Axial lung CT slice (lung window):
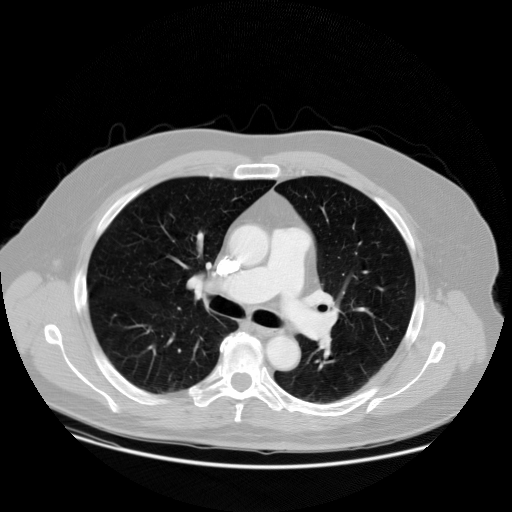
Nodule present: no